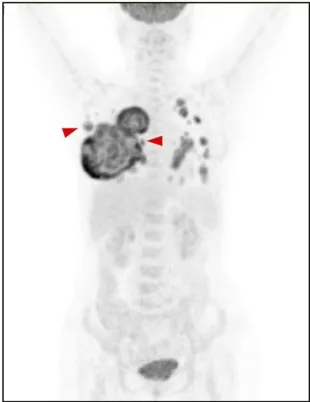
CT and PET-CT images of the patient. (C) Overview of the whole-body PET-CT image.
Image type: radiology (pet)